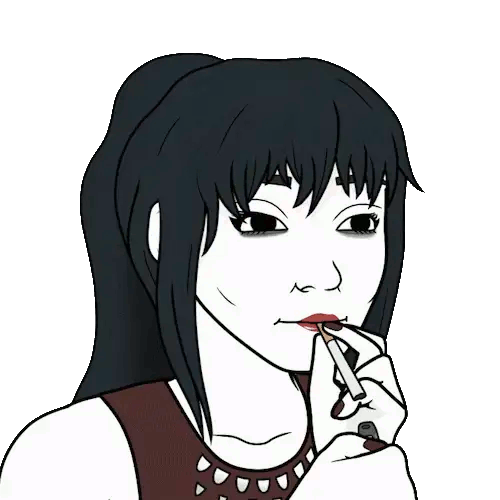
Label: 5_Doomer_Girl